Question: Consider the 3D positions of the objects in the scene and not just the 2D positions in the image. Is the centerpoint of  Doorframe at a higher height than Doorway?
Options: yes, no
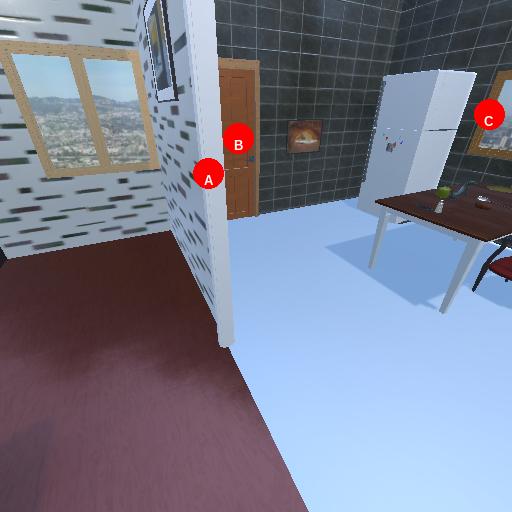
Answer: yes